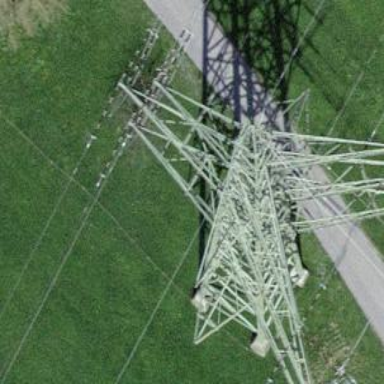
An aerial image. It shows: Power line in the image.